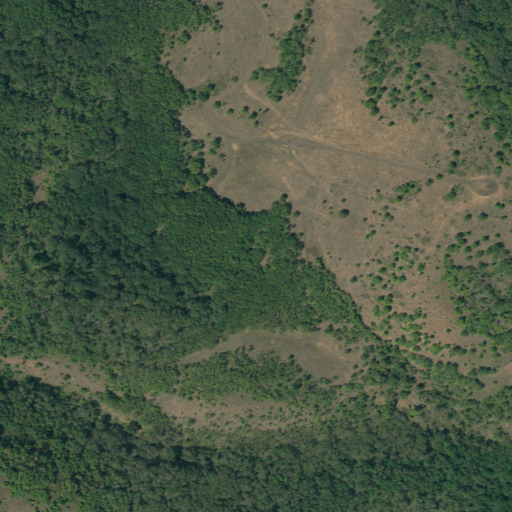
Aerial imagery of plain(s) in Utah named John Kidman Flat containing deciduous forest, shrub, and mixed forest